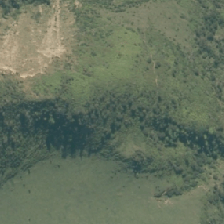
Land cover: high_producing_grassland